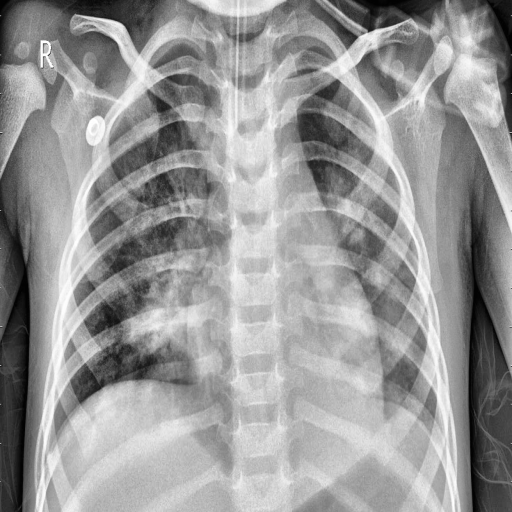
Finding: PNEUMONIA